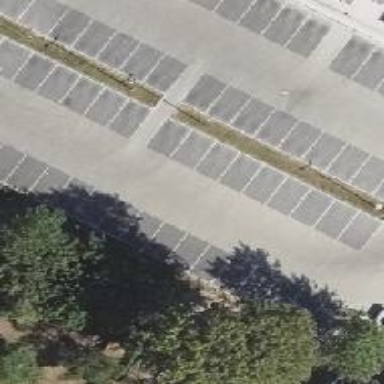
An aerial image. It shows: Parking area with surface.